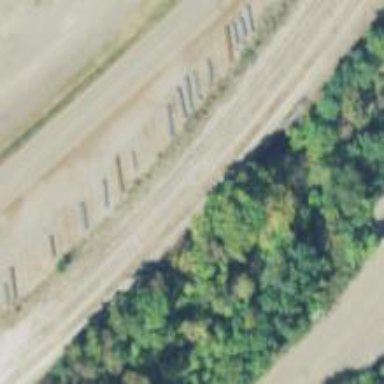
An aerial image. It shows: Railway siding for service.